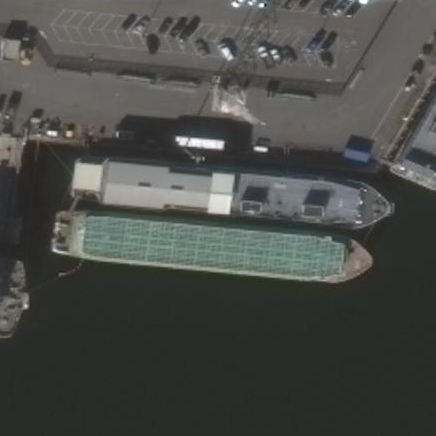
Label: civil